Field crop: maize
Growth stage: 2
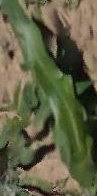
Species: maize